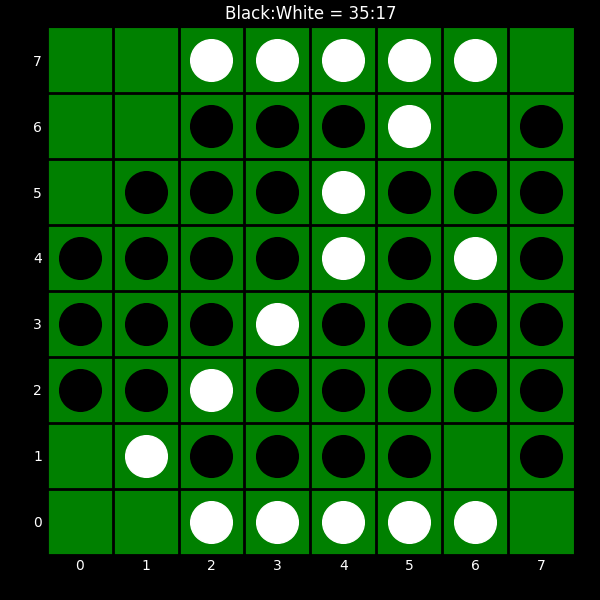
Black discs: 35
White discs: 17